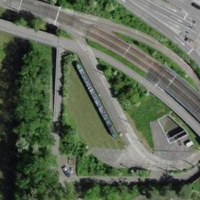
EUNIS habitat code: 53
Species observed at this site:
Phaneroptera nana